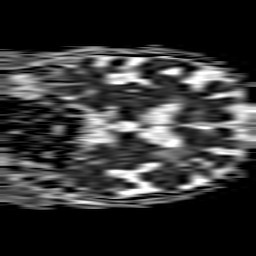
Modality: ADC
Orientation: coronal
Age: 88
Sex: male
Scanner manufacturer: philips
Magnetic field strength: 1.5 T
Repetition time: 3.49 s
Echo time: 0.09565 s